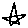
Label: star